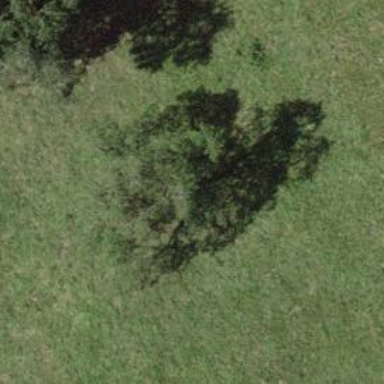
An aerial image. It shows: Single tag "natural: tree."